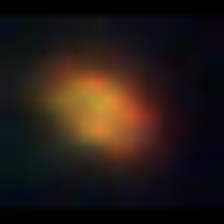
Taxon: NanoPlankton
Group: Other